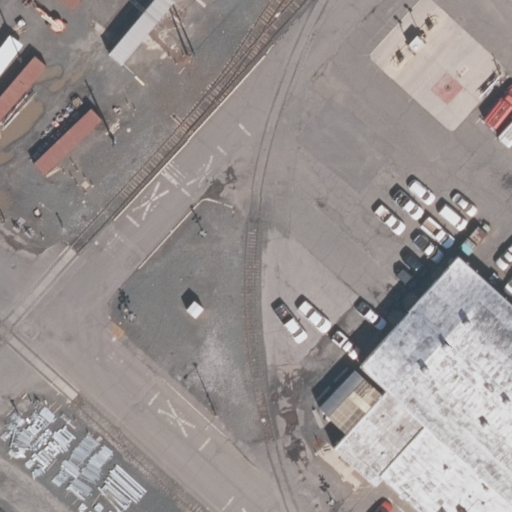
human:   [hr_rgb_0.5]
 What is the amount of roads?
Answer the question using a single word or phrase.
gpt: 2

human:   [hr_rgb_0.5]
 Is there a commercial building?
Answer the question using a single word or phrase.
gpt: yes

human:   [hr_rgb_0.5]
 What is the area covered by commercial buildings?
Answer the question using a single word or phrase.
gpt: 1329m2

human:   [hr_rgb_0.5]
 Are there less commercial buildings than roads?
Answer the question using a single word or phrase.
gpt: yes

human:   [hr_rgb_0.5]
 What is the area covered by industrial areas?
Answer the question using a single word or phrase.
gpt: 10583m2

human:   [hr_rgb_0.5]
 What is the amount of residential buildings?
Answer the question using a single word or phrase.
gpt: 0

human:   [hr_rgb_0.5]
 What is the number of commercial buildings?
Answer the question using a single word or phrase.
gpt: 1

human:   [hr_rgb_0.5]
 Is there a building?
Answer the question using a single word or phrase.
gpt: yes

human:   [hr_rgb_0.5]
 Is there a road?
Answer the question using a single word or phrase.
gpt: yes

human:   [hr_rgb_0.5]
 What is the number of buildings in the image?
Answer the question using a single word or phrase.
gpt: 1

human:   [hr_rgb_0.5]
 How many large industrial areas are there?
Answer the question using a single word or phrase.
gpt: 1

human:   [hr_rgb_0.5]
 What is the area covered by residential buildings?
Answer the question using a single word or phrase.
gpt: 0m2

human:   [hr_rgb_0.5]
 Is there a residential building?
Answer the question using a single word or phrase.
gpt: no

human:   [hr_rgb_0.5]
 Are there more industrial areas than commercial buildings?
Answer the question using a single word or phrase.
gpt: no

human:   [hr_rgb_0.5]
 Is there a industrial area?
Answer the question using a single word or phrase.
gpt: yes

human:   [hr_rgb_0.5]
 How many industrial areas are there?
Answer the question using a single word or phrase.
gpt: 1

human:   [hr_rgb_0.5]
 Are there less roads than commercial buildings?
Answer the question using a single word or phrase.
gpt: no

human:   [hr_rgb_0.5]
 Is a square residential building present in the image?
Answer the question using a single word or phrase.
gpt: no

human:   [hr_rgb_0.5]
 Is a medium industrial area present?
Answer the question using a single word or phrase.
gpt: no

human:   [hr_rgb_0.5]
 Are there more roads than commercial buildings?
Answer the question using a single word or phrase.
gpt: yes

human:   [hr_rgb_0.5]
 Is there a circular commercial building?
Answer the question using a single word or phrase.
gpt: no

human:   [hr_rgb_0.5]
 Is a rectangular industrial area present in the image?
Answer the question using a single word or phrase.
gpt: yes

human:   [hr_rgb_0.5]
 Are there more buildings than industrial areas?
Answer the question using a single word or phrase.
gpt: no

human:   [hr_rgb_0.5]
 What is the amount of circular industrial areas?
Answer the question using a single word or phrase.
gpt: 0

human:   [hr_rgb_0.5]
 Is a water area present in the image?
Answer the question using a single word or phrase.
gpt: no

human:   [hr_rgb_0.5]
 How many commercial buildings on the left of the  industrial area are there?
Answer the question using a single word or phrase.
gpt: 1

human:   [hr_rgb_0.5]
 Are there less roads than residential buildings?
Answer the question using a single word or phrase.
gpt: no

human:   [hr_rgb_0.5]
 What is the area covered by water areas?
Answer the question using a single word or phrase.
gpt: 0m2

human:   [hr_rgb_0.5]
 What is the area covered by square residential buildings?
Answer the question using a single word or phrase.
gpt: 0m2

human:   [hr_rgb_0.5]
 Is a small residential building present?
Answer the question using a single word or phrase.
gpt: no

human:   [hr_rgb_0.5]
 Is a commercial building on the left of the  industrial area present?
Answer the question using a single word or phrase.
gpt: yes

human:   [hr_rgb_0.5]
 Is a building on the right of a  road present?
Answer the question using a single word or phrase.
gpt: yes

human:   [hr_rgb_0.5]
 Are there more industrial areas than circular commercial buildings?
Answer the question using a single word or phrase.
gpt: yes

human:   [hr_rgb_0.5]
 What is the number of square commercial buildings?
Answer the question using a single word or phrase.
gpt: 0

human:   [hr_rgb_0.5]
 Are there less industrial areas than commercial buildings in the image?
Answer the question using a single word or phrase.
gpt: no

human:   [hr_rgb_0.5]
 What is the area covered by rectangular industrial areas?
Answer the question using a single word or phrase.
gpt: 10583m2

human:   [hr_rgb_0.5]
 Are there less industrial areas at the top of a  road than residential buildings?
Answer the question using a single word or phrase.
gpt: no

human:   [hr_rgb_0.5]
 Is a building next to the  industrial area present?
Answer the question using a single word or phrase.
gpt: yes

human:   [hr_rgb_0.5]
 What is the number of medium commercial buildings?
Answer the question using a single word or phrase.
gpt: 0

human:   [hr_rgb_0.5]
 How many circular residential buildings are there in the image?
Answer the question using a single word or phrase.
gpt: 0

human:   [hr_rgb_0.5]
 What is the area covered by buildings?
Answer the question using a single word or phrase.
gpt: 1329m2

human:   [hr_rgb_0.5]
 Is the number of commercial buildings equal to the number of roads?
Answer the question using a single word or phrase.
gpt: no

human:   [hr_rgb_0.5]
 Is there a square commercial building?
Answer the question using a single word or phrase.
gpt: no

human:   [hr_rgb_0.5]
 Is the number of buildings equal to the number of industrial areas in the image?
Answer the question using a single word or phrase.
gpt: yes

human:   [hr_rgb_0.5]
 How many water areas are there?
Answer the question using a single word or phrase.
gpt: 0

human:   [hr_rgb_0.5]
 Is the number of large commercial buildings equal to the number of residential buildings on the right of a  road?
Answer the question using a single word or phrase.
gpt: no

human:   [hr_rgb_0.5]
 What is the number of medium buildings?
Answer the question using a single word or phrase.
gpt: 0

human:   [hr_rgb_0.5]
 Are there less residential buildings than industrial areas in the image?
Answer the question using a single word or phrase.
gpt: yes

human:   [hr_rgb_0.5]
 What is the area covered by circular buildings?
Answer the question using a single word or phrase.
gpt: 0m2

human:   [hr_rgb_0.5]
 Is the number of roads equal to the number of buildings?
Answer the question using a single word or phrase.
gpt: no

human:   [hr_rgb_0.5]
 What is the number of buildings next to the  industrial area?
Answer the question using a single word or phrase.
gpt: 1

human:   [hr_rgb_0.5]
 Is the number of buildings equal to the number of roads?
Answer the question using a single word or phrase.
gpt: no

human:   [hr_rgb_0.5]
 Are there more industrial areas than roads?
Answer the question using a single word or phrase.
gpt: no

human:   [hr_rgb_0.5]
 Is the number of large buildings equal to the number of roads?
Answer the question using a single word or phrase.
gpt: no

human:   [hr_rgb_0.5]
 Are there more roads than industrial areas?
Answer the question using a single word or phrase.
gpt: yes

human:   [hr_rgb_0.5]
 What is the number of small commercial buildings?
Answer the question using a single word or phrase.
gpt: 0

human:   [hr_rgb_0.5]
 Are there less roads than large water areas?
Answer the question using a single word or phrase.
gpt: no

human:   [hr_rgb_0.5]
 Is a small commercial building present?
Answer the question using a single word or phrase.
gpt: no

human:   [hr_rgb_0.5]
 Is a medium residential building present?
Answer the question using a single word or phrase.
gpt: no

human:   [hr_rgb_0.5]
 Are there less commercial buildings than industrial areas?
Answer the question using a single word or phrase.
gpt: no

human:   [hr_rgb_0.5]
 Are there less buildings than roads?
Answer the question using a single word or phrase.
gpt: yes

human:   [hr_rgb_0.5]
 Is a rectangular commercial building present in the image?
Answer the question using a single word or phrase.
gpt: no

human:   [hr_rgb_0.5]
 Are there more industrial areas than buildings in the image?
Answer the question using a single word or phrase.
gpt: no

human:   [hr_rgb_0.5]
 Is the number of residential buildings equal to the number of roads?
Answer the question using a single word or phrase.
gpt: no